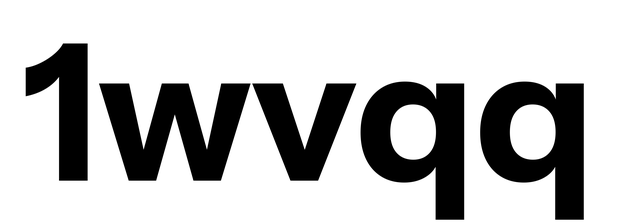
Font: InstrumentSans_Bold